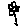
Label: flower